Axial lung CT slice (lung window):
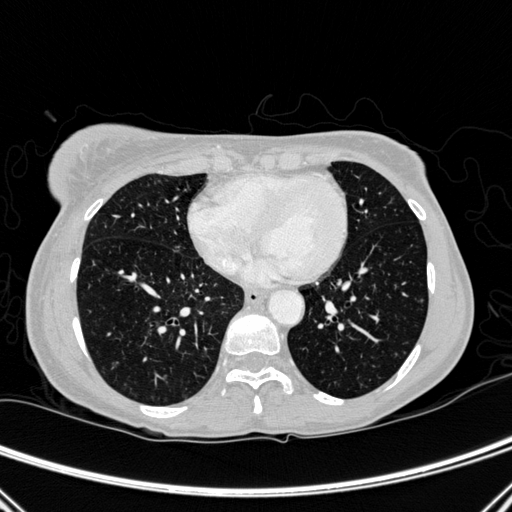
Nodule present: no